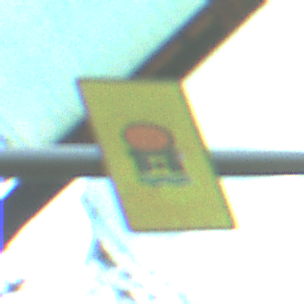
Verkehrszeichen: FahrzeugeMitWassergefaehrdenderLadungOhnePfeilsymbol
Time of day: MorningAfternoon
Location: Roofed (Special)
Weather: PartlyCloudy
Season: NotSpecified
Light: Natural